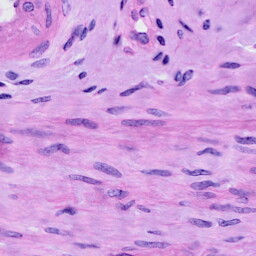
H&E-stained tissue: Cervix